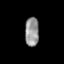
Tissue: skin
Cell type: Epithelial cells
Senescence score: 0.2448
Nuclear area (px): 397
Mean DAPI intensity: 148.171